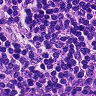
Metastatic tissue present: no